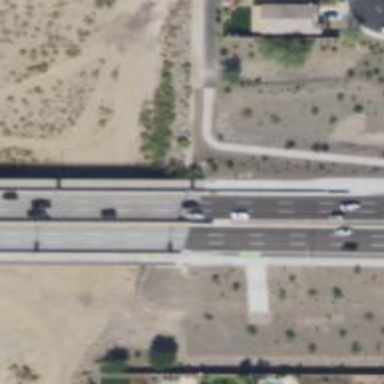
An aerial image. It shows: Secondary road with separate bridge for both sidewalk and cycleway.